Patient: sex F, age 82
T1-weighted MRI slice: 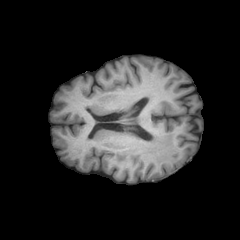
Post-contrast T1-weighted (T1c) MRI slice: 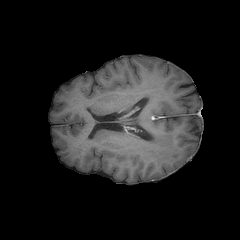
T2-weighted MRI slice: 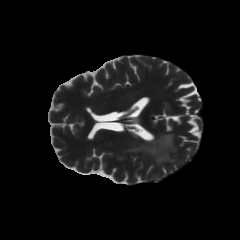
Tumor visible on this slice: yes
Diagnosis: Glioblastoma, IDH-wildtype
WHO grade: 4